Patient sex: M
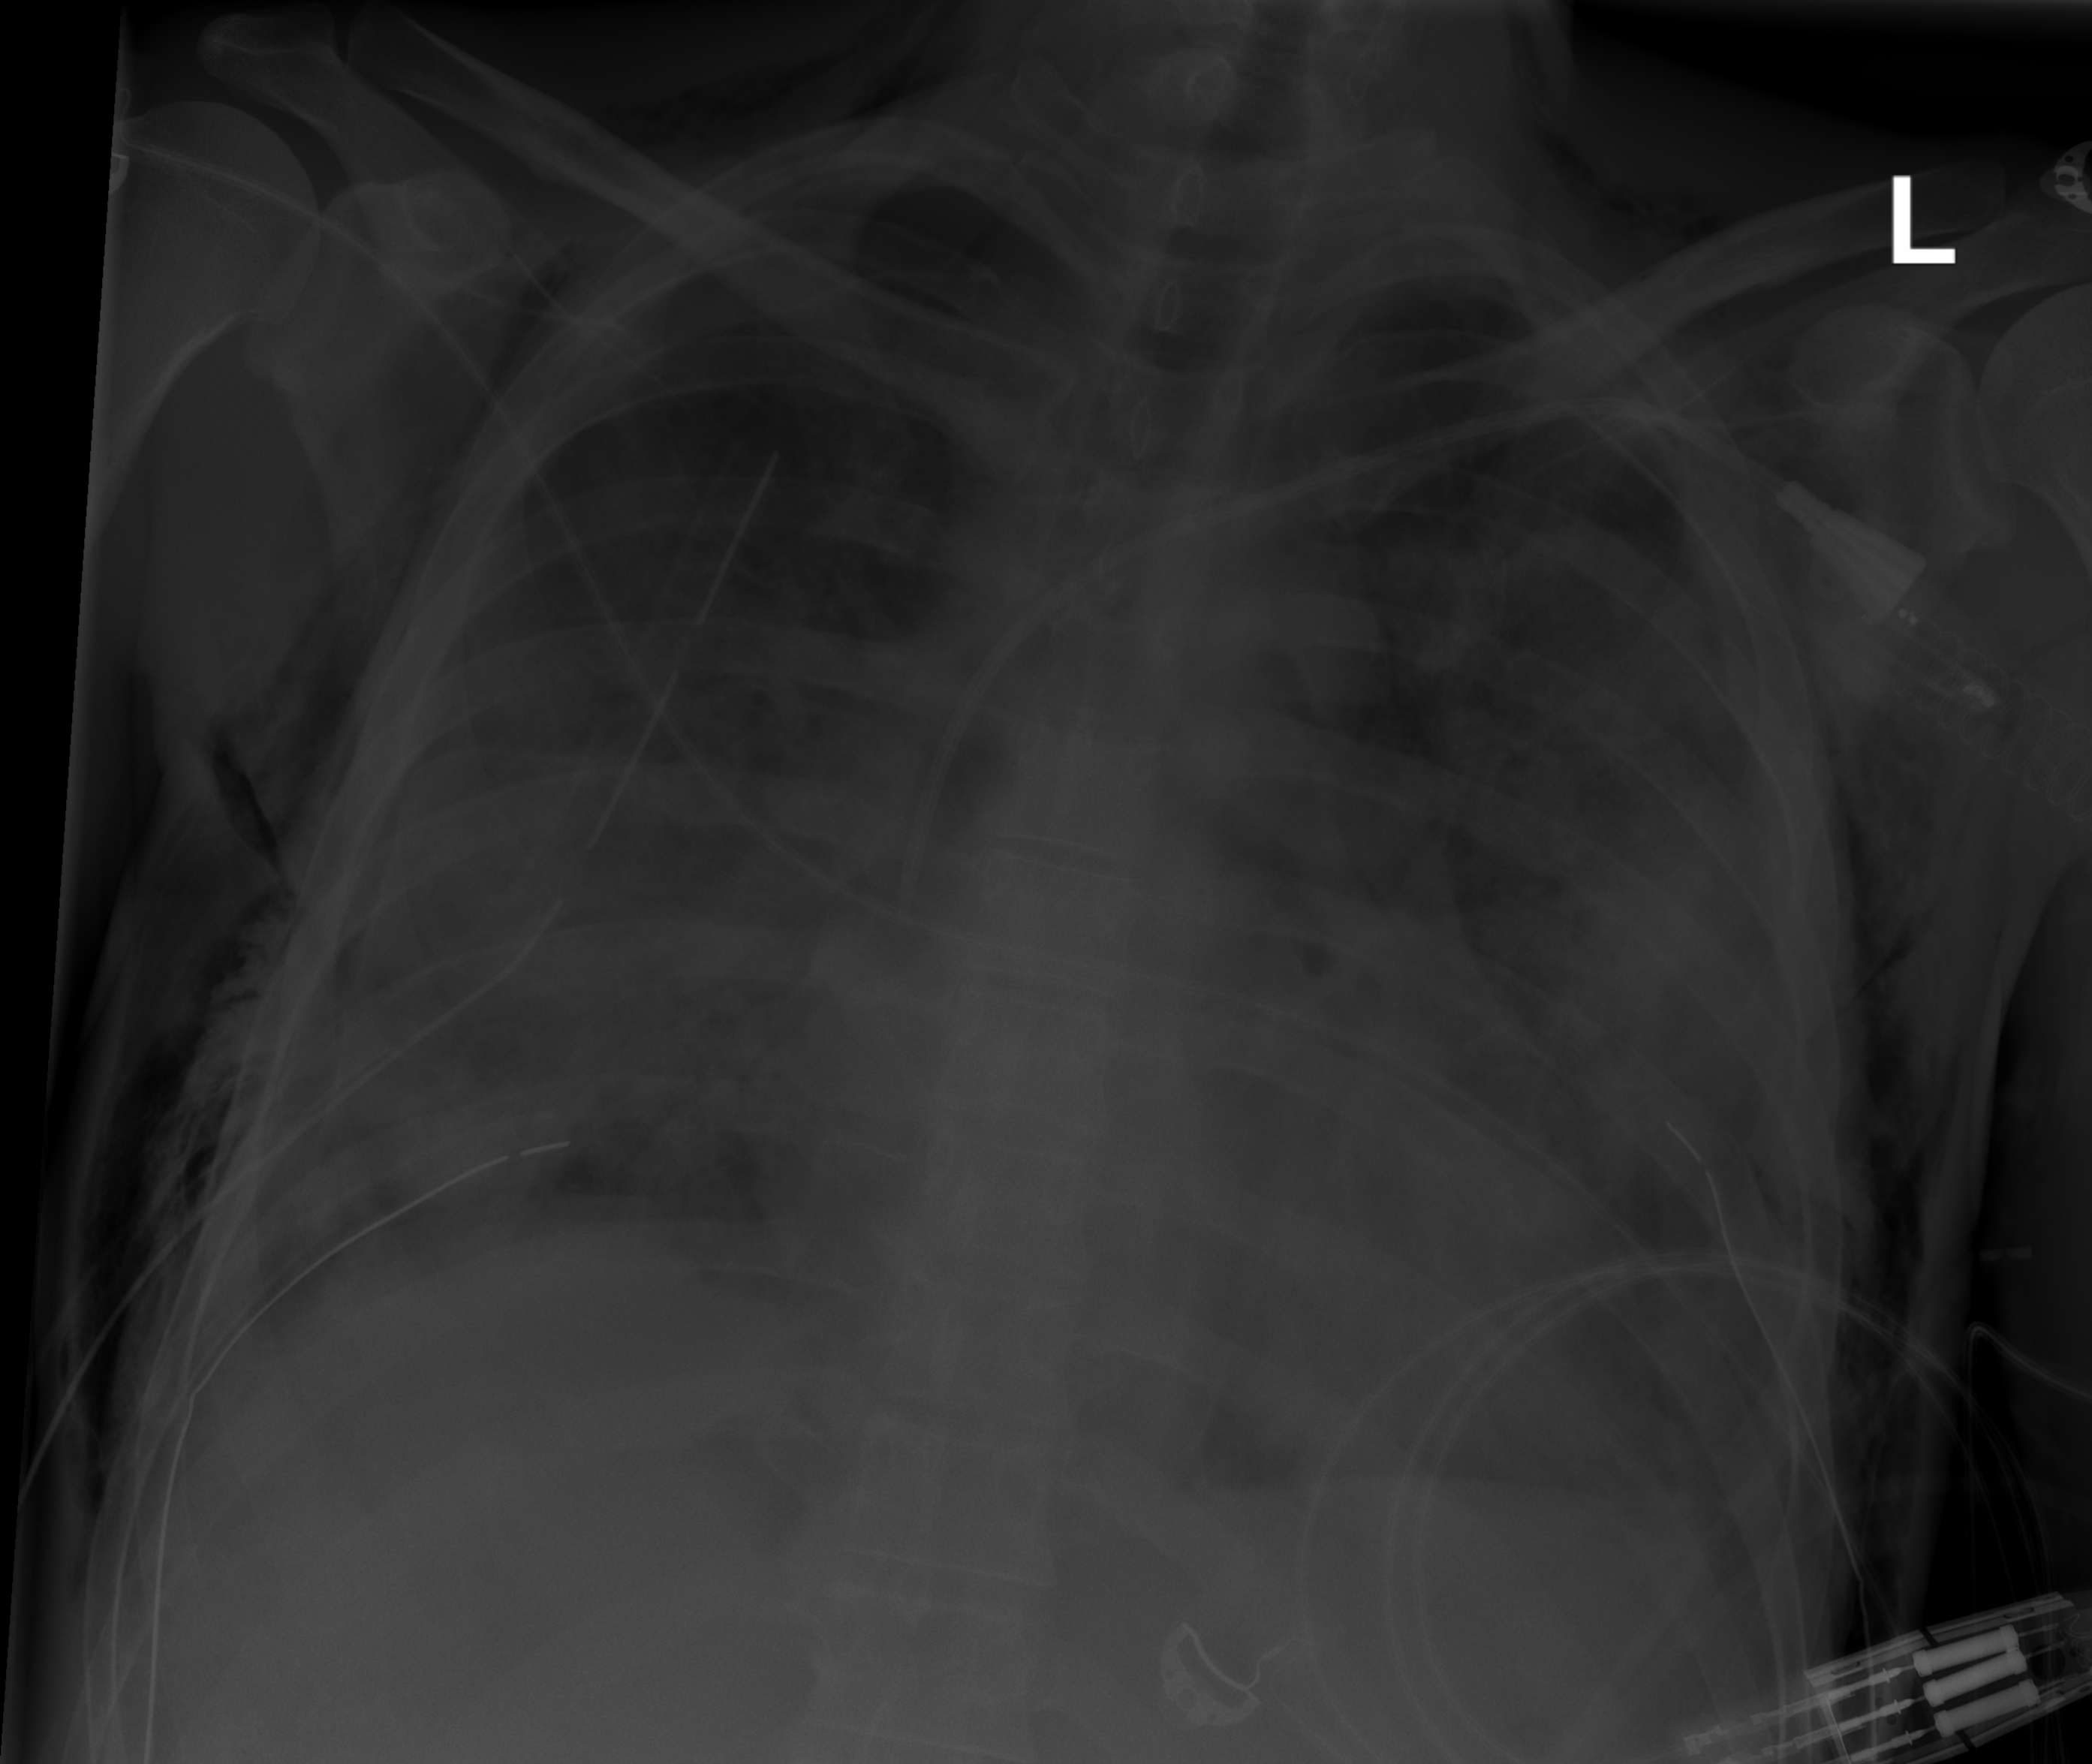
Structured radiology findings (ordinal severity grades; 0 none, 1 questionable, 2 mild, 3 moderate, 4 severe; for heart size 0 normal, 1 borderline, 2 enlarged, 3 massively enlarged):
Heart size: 0
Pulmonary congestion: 1
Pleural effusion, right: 0
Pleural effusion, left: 0
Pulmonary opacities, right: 3
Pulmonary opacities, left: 4
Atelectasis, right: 3
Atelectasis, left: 3